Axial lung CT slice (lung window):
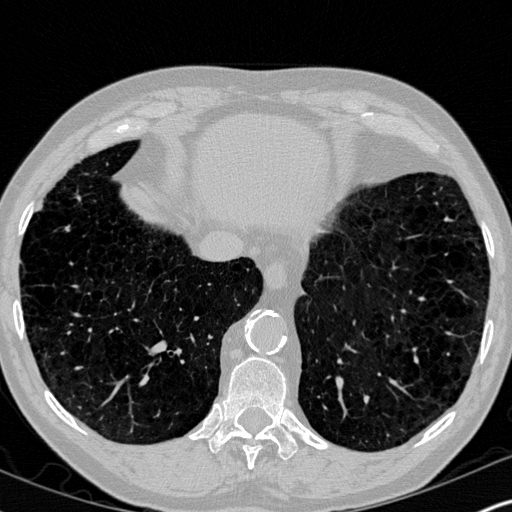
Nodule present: no